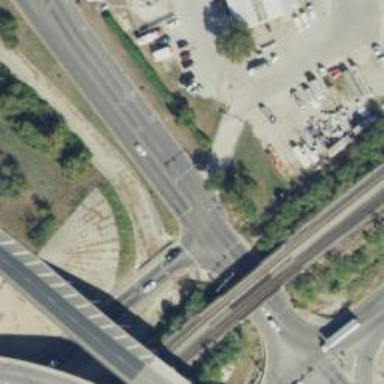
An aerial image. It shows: Secondary road with frontage road alongside.